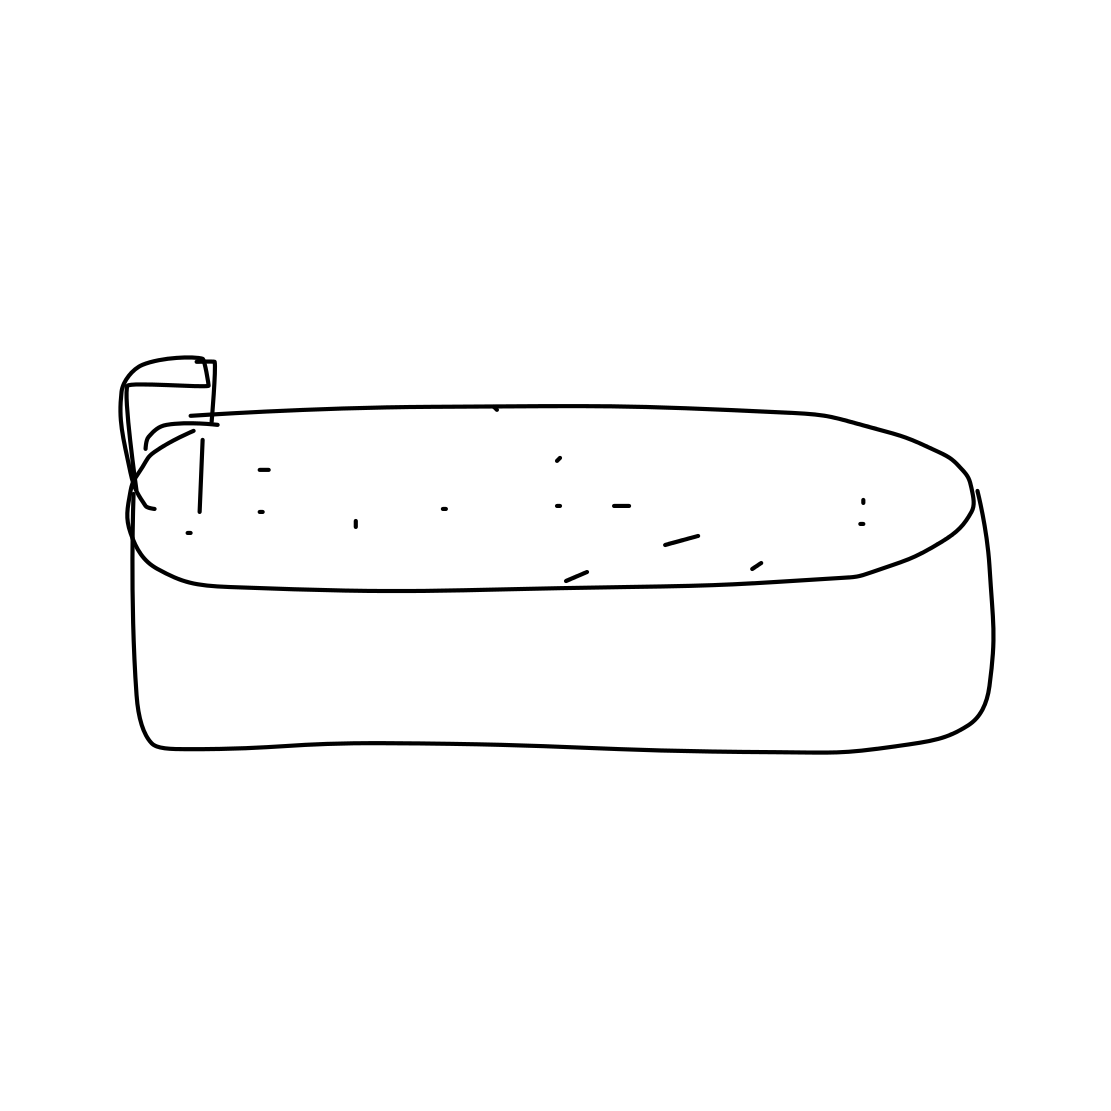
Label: bathtub